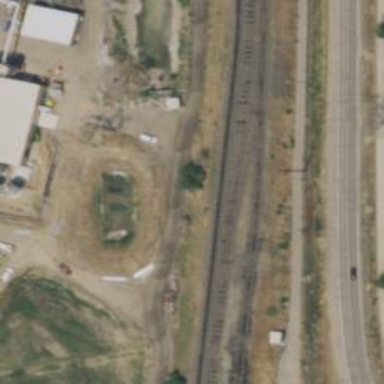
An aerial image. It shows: Railway siding with rails.